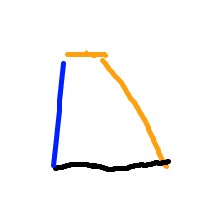
Shape: trapezoid